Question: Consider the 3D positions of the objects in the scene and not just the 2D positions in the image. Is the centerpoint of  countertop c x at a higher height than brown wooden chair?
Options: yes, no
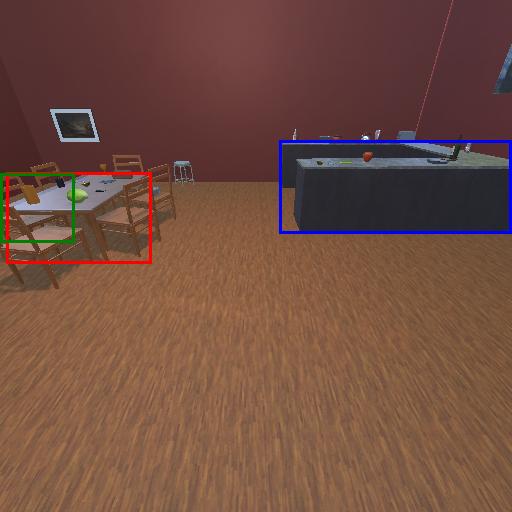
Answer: yes